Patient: sex M, age 48
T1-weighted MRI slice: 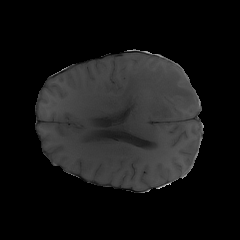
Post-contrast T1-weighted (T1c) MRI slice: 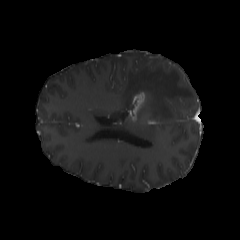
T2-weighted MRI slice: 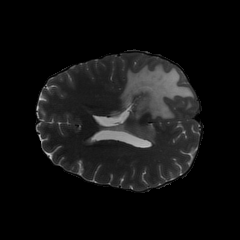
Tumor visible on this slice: yes
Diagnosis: Glioblastoma, IDH-wildtype
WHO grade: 4